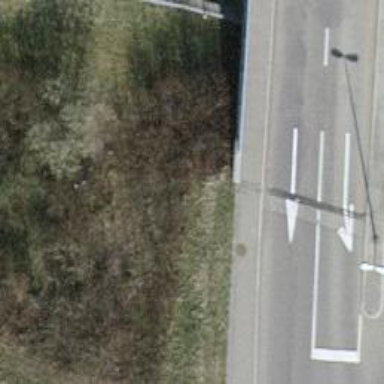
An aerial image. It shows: Cycleway bridge with asphalt surface.